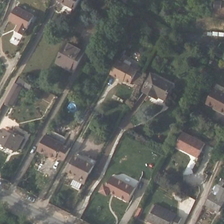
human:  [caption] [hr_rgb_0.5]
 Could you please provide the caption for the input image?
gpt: some buildings and green trees are in a medium residential area .

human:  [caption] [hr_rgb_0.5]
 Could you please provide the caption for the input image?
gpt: rows of buildings place in an orderly arrangement .

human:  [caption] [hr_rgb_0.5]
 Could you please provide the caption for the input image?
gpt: rows of buildings place in an orderly arrangement .

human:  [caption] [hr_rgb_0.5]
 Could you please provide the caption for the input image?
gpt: some buildings and green trees are in a medium residential area .

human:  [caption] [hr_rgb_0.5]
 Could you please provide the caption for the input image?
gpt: some buildings and green trees are in a medium residential area .